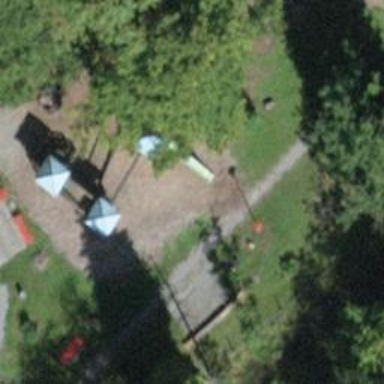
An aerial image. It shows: Playground featuring roundabout.